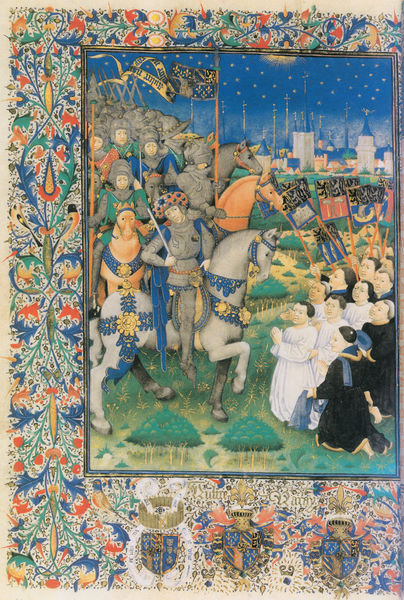
Titel: Privilegien und Statuten von Ghent und Flandern
Künstler: Meister der Genter Privilegien
Institution: Wien, Österreichische Nationalbibliothek
Schlagwörter: blau, blätter, himmel, kampf, menschen, stadt, abend, bunt, nacht, gras, menge, geschichte, kirche, sonne, pferd, reiter, fahnen, banner, krieg, schlacht, könig, soldaten, ornamente, mond, buch, blumenmuster, orient, türme, sterne, beten, ritter, armee, feldzug, heer, ranke, intarsien, buchseite, wappen, mittelalter, priester, mönch, kreuzzüge, mönche, flaggen, verteidigung, abendland, buchmalerei, truppen, papi, er, kireg